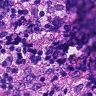
Metastatic tissue present: yes